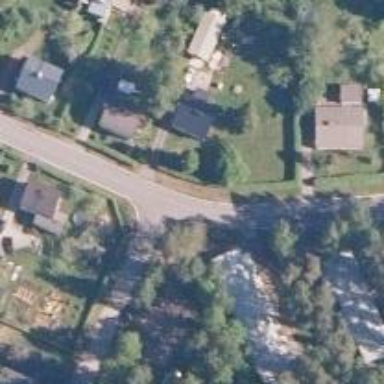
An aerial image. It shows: Residential road.